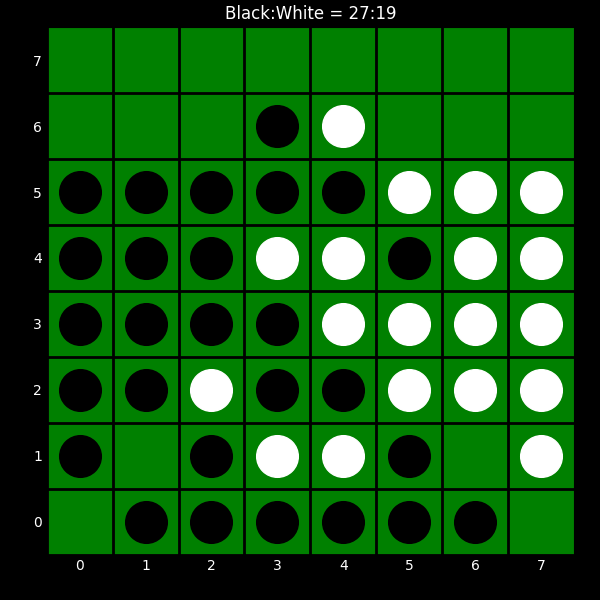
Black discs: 27
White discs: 19